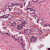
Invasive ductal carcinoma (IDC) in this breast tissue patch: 0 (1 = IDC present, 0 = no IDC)